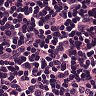
Metastatic tissue present: no